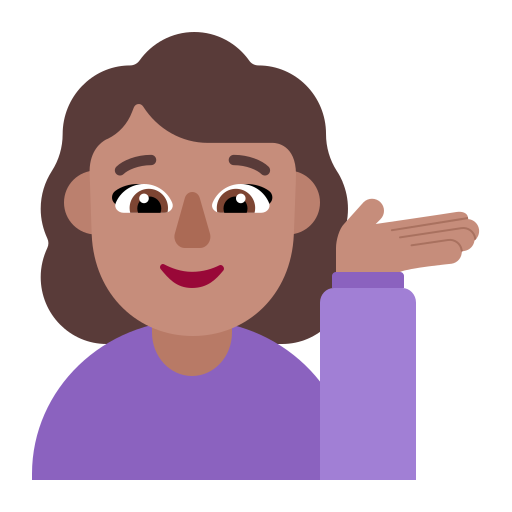
woman tipping hand flat